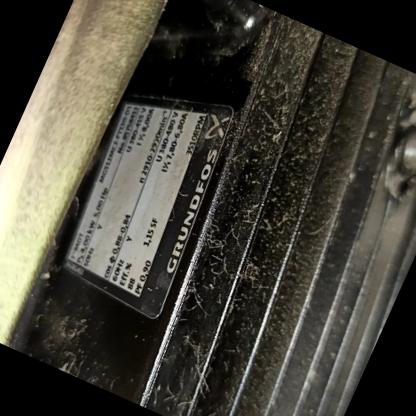
Klasa: tabliczka-znamionowa